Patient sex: M
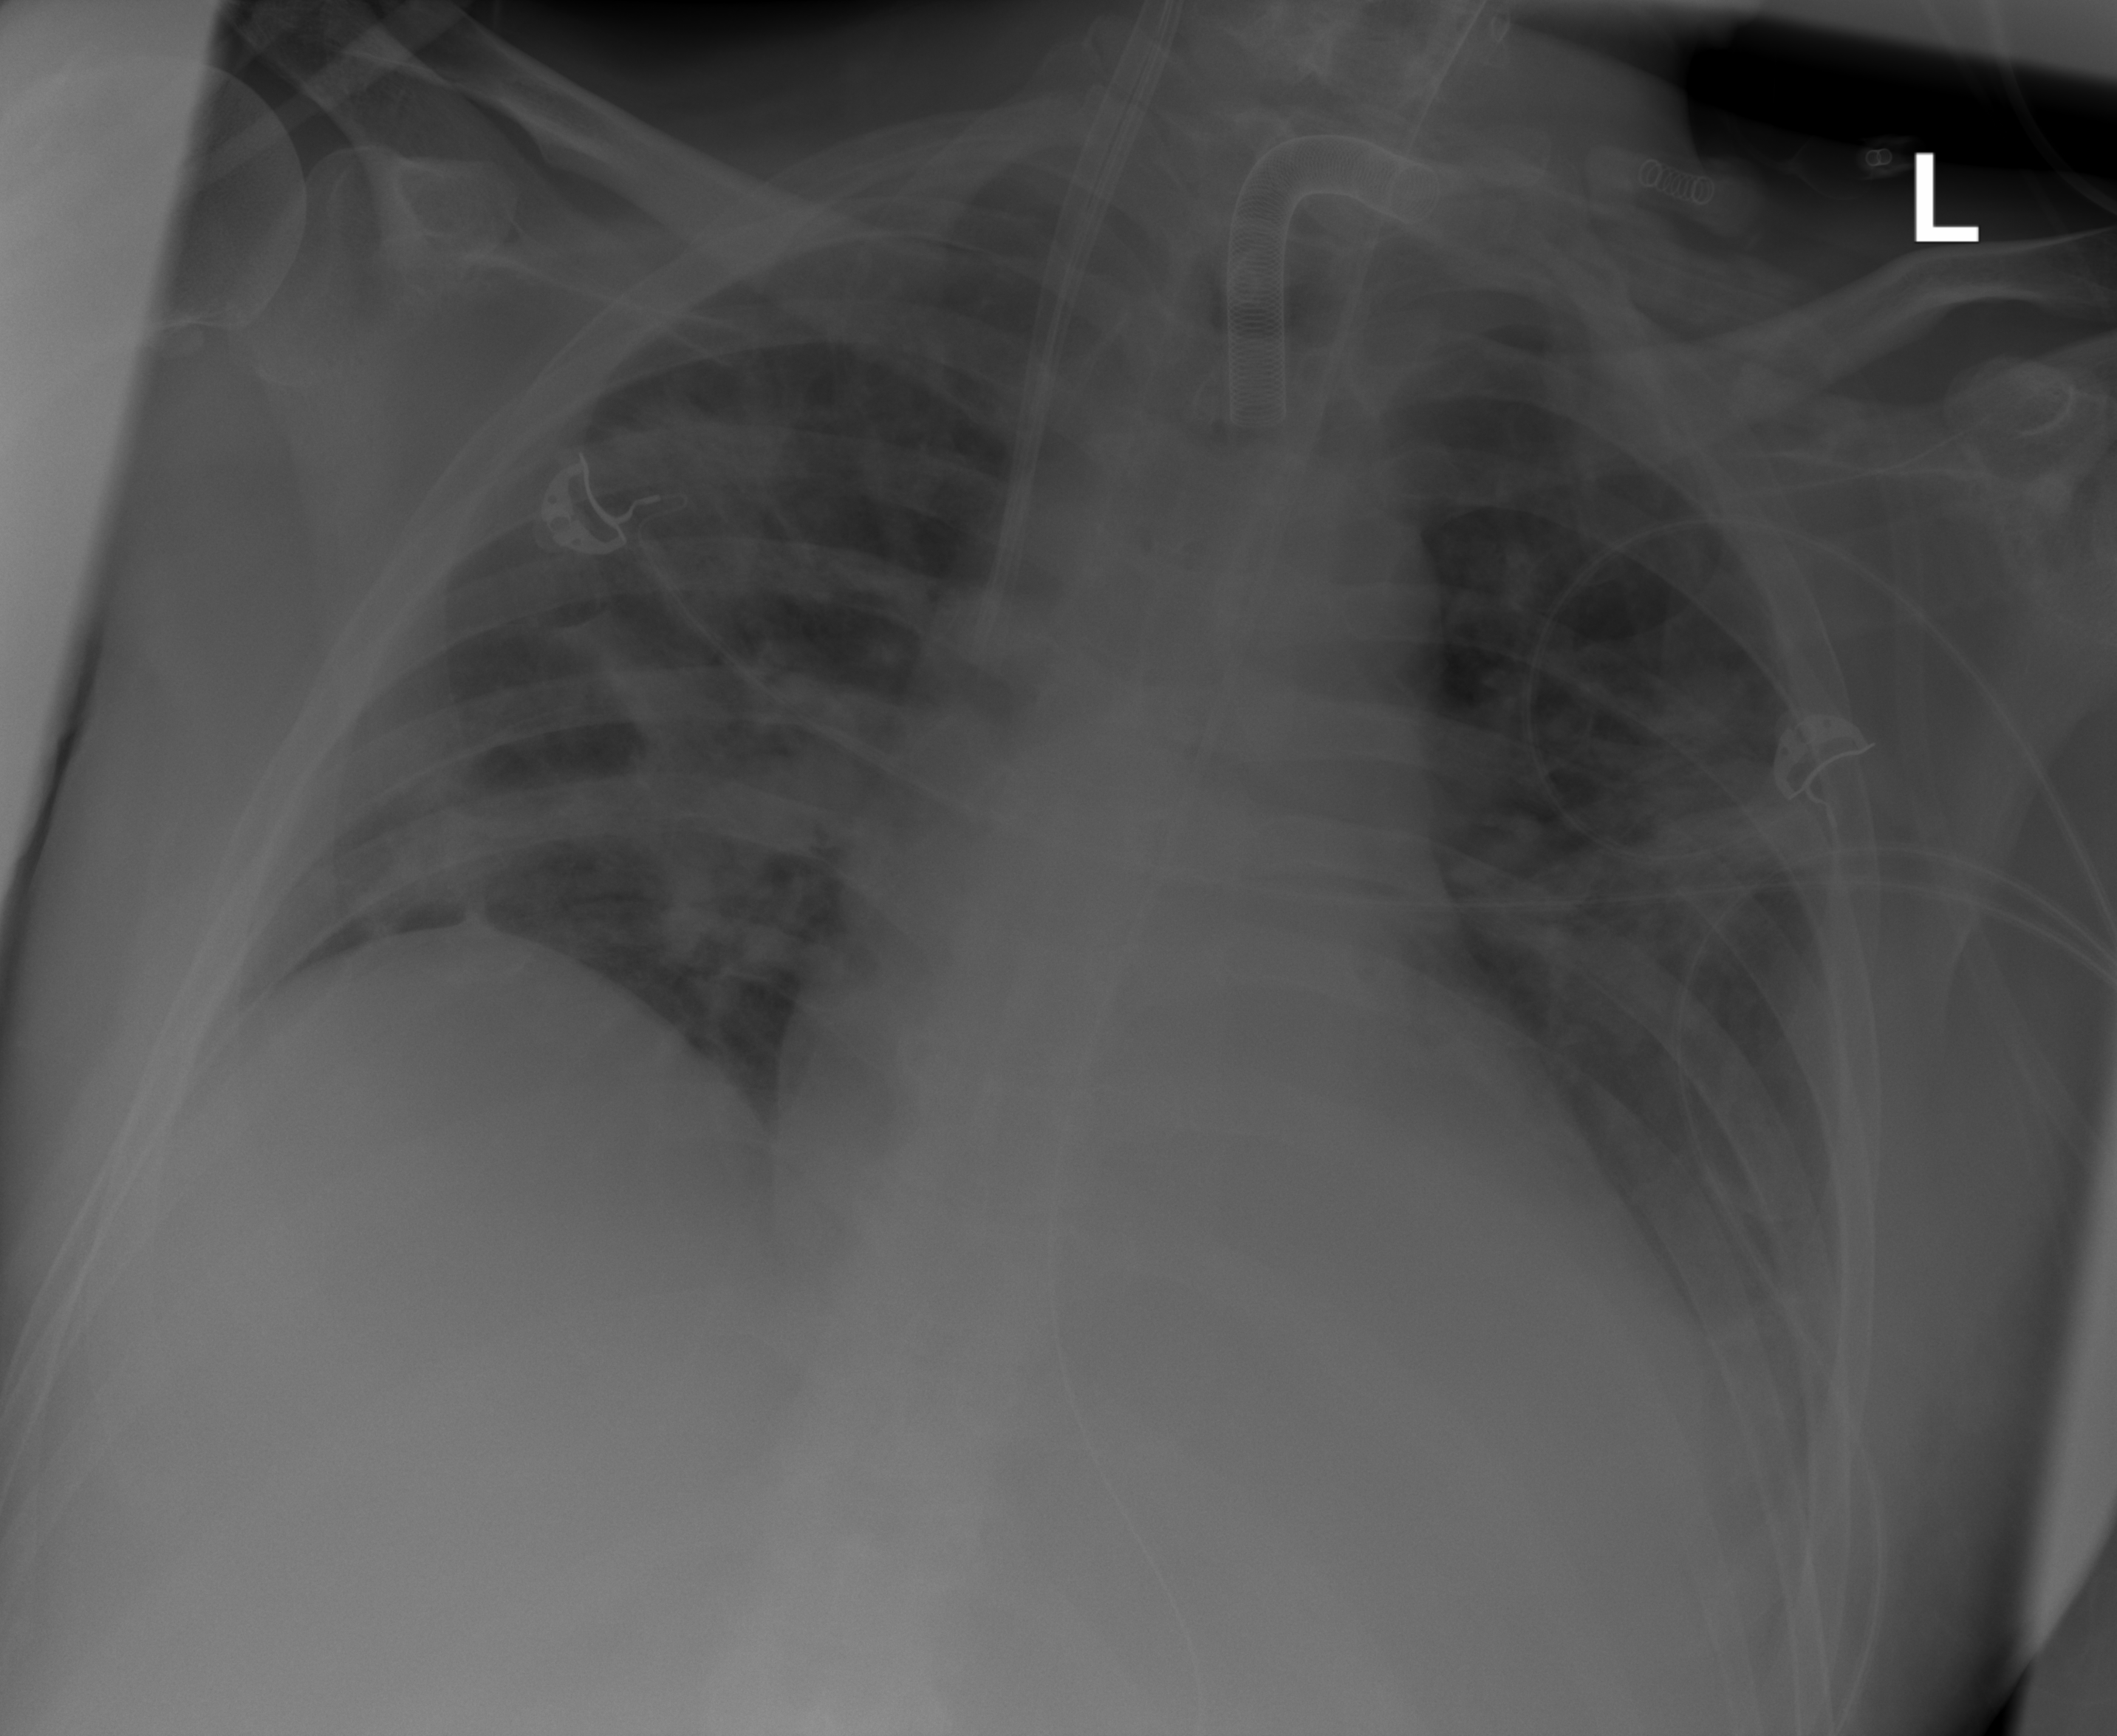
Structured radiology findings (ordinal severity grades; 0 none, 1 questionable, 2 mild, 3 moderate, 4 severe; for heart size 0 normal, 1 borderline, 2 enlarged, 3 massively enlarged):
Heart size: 0
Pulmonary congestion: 0
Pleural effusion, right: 0
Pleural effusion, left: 0
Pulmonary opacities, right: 3
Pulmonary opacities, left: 3
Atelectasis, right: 3
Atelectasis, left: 3